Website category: phone
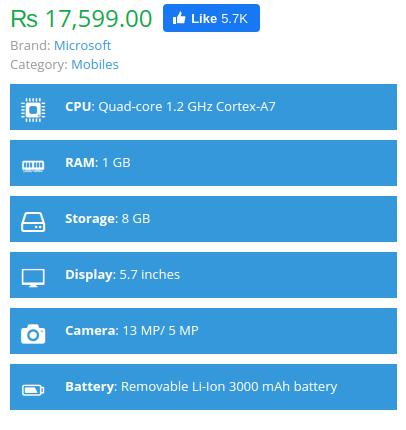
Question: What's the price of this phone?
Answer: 17,599.00

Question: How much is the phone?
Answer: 17,599.00

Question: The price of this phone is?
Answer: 17,599.00

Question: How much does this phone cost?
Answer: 17,599.00

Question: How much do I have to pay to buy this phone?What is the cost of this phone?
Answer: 17,599.00

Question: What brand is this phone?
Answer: Microsoft

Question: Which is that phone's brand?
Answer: Microsoft

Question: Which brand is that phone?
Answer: Microsoft

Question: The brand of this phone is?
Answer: Microsoft

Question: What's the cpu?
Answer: Quad-core 1.2 GHz Cortex-A7

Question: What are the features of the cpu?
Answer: Quad-core 1.2 GHz Cortex-A7

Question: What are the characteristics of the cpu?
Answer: Quad-core 1.2 GHz Cortex-A7

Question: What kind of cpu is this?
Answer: Quad-core 1.2 GHz Cortex-A7

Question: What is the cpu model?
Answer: Quad-core 1.2 GHz Cortex-A7

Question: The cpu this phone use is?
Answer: Quad-core 1.2 GHz Cortex-A7

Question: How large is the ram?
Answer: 1 GB

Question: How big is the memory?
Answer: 1 GB

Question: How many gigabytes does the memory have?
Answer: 1 GB

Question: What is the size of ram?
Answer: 1 GB

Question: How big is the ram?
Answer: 1 GB

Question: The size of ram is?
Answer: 1 GB

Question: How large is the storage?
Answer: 8 GB

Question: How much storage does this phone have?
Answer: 8 GB

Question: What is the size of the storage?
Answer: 8 GB

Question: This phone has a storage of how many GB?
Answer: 8 GB

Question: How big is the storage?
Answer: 8 GB

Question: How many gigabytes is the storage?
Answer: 8 GB

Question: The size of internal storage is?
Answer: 8 GB

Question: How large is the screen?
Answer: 5.7 inches

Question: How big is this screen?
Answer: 5.7 inches

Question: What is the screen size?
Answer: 5.7 inches

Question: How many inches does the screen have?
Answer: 5.7 inches

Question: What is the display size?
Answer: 5.7 inches

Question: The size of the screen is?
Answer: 5.7 inches

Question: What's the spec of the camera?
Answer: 13 MP/ 5 MP

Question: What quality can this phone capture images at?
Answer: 13 MP/ 5 MP

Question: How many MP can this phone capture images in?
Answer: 13 MP/ 5 MP

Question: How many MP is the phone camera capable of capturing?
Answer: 13 MP/ 5 MP

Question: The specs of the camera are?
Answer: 13 MP/ 5 MP

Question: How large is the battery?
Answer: Removable Li-Ion 3000 mAh battery

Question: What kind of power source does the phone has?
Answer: Removable Li-Ion 3000 mAh battery

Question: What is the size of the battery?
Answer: Removable Li-Ion 3000 mAh battery

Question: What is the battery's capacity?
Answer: Removable Li-Ion 3000 mAh battery

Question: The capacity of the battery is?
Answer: Removable Li-Ion 3000 mAh battery